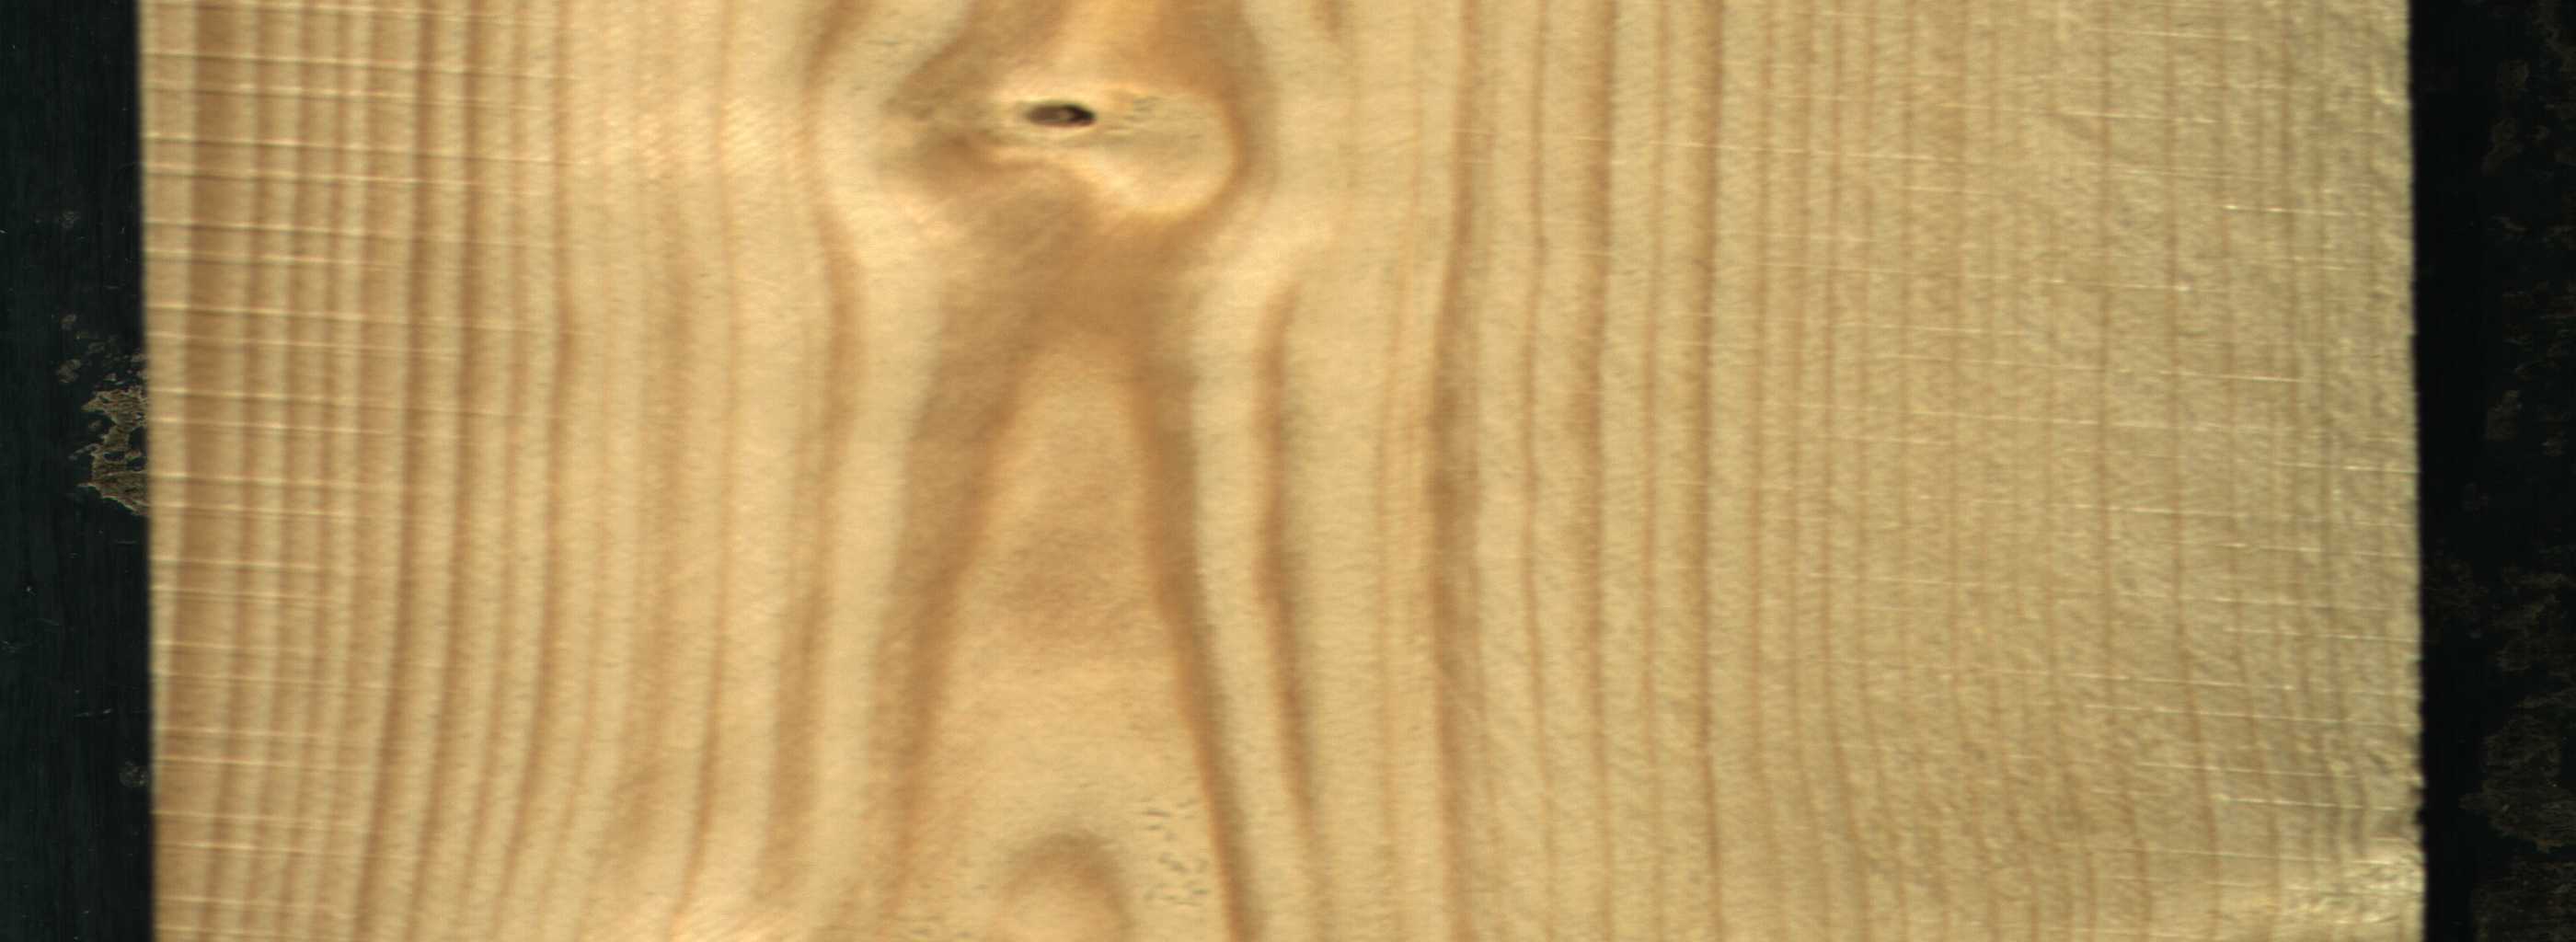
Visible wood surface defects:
Dead_Knot